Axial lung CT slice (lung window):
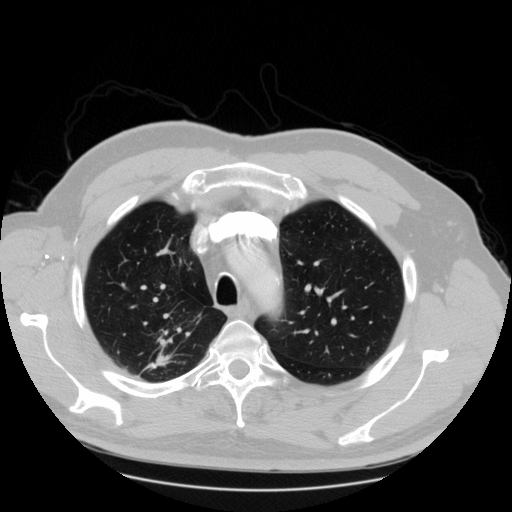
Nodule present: no